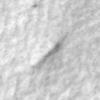
Label: no_change